Field crop: maize
Growth stage: 1
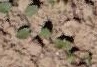
Species: convolvulus